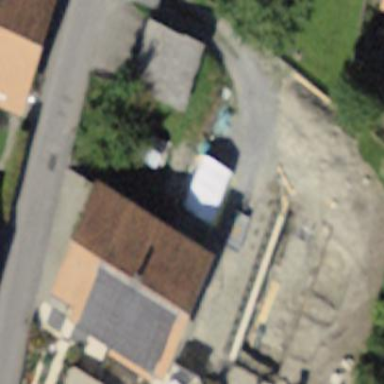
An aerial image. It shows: Residential building.